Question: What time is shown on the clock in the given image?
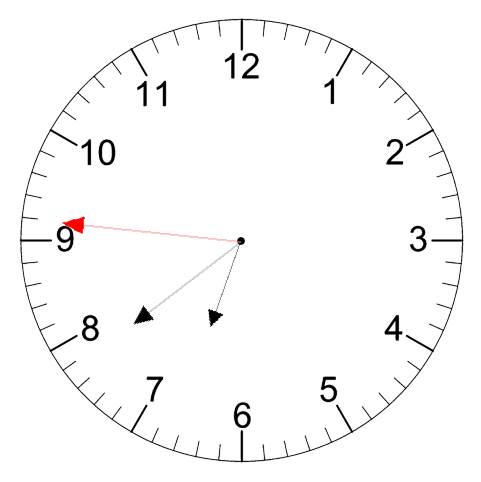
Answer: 06:38:46